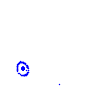
Particle: proton